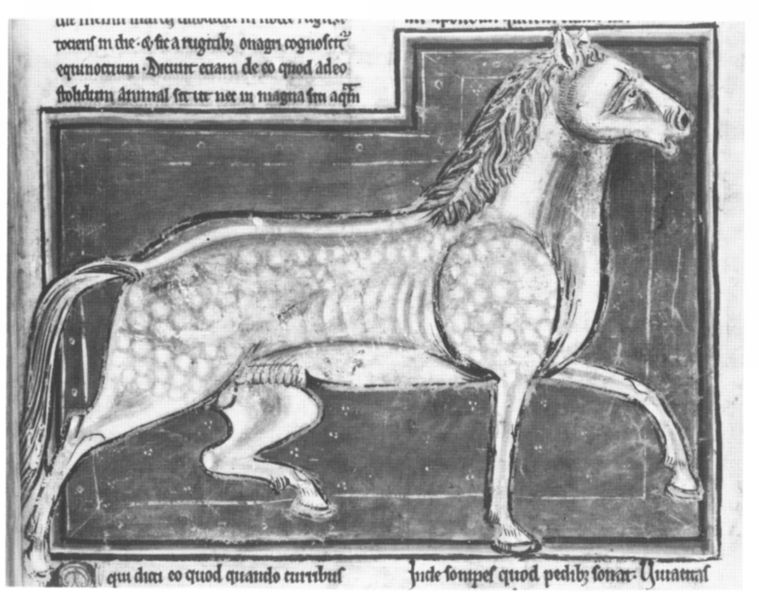
Titel: Bestiarium und andere Texte
Institution: Cambridge, University Library
Schlagwörter: weiß, bewegung, grau, rücken, zeichnung, tier, malerei, augen, bild, rechts, pferd, hufe, mähne, schwanz, schweif, füße, schrift, grafik, detail, penis, buch, druck, schwarz-weiß, seite, text, schimmel, buchseite, kasten, karte, maul, nüstern, mittelalter, schreiten, gallopp, postkarte, hengst, galopp, latein, apfelschimmel, buchmalerei, renne, manuskript, altein, verdrießlich